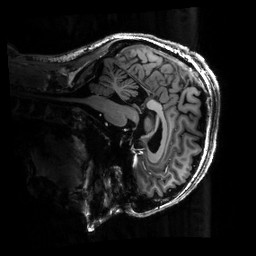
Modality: T1w
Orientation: sagittal
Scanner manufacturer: siemens
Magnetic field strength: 6.98 T
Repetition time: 2.3 s
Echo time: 0.00273 s